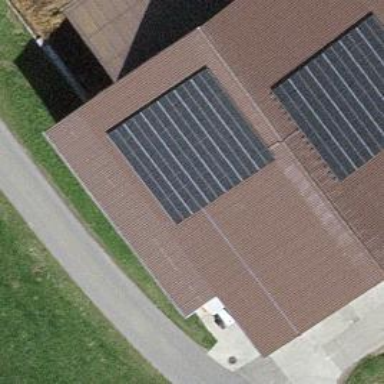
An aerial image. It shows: Solar power generator utilizing photovoltaic technology with solar photovoltaic panels.